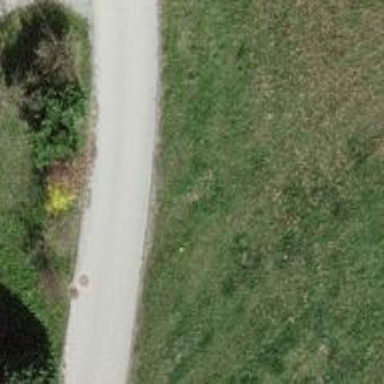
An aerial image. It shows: Residential road with asphalt surface.